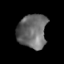
Tissue: skin
Cell type: Others
Senescence score: 0.6906
Nuclear area (px): 967
Mean DAPI intensity: 106.472